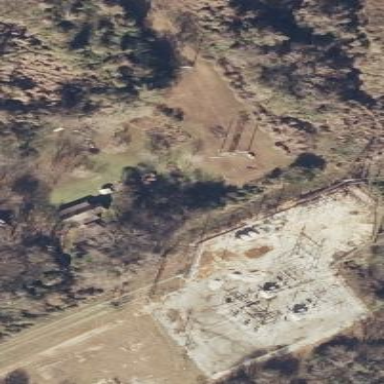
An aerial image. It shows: Power substation surrounded by fence.